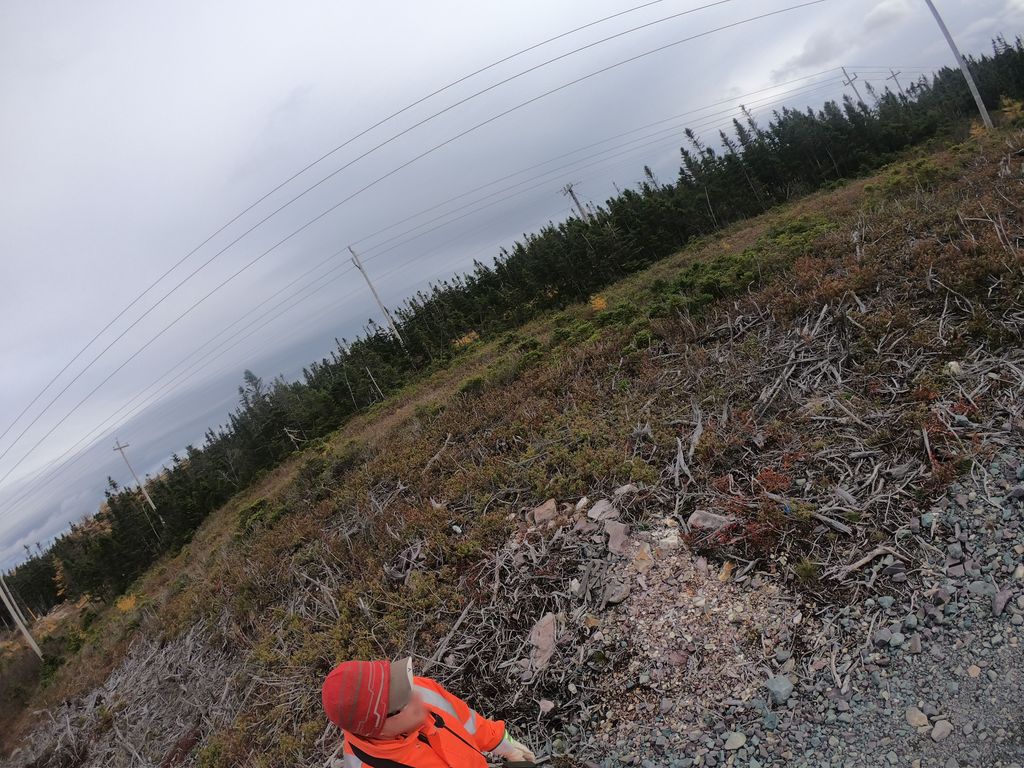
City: st_johns